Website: crate-barrel
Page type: gifting
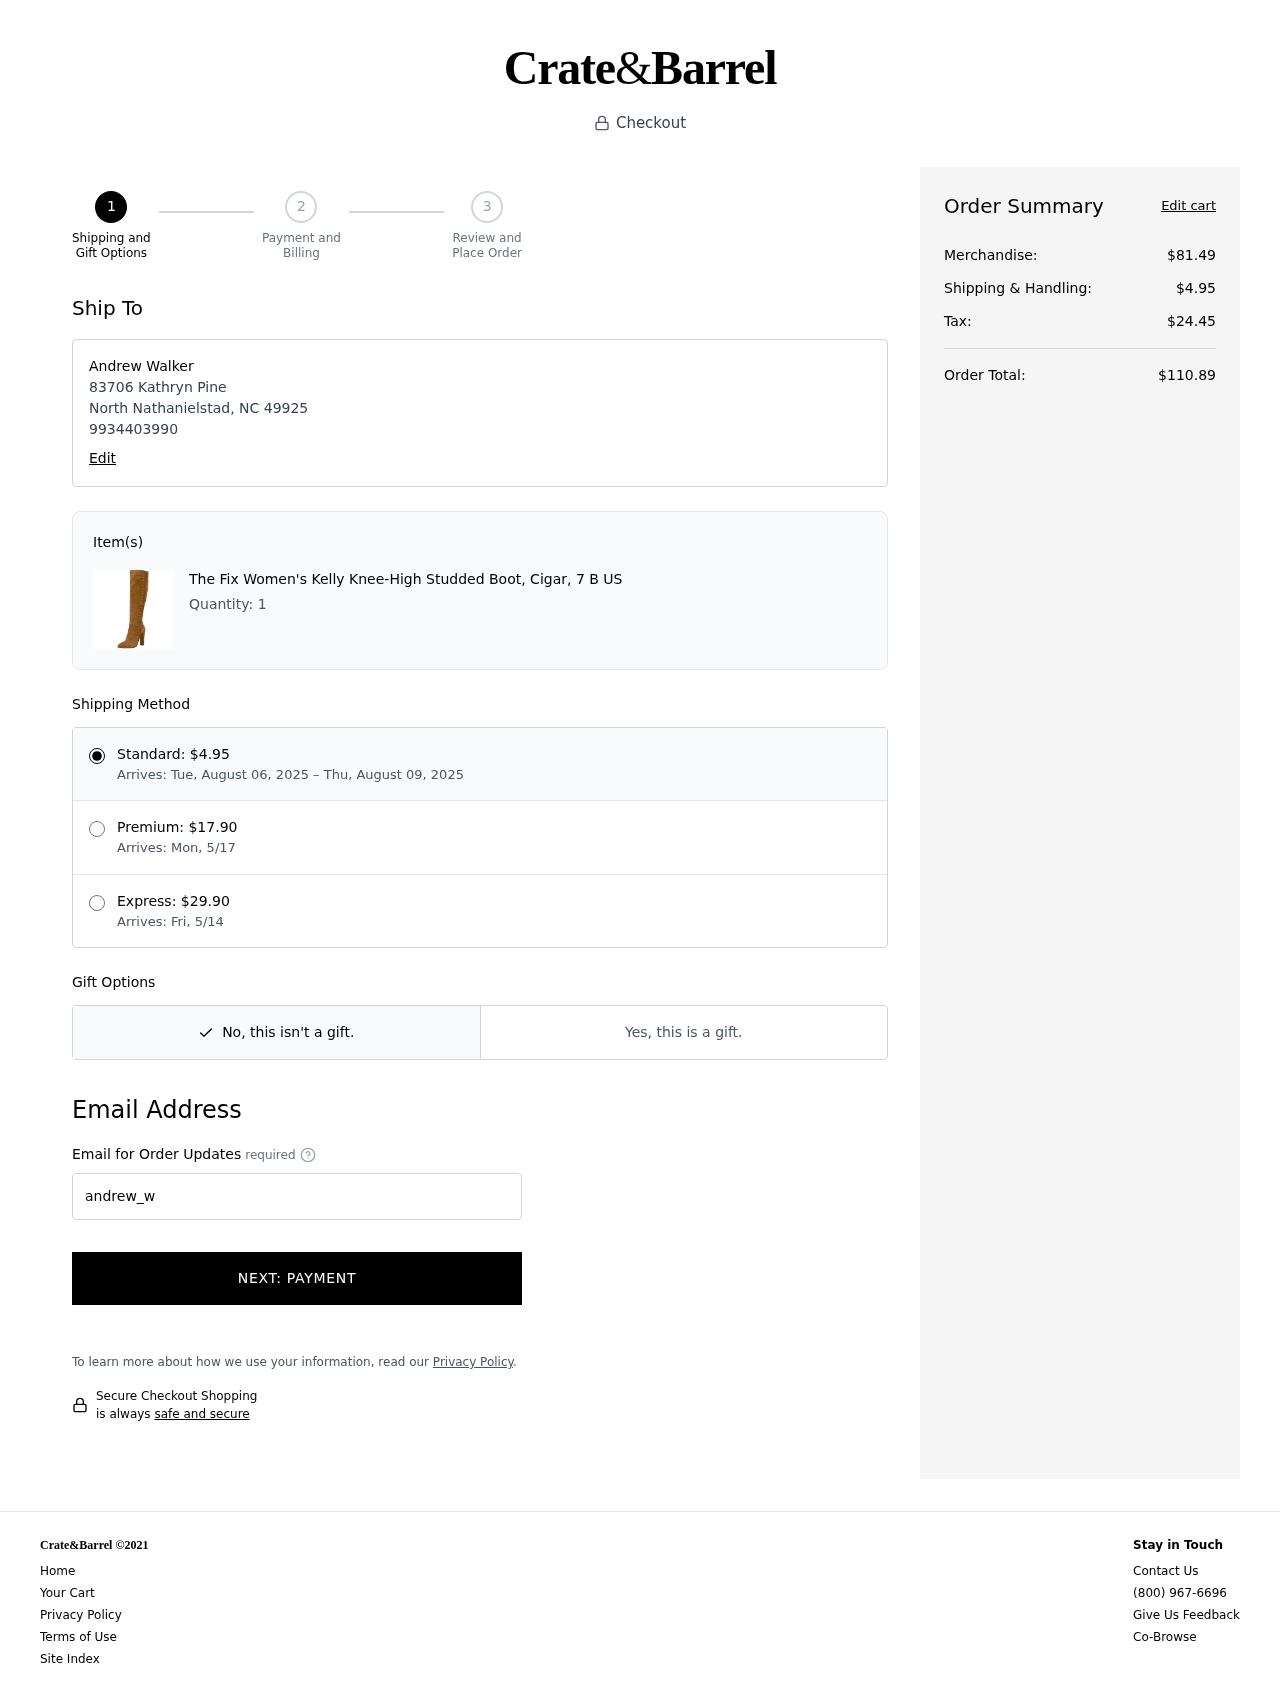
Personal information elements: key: PII_CITY
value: North Nathanielstad
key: PII_FULLNAME
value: Andrew Walker
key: PII_PHONE
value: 9934403990
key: PII_POSTCODE
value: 49925
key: PII_STATE_ABBR
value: NC
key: PII_STREET
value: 83706 Kathryn Pine
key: PII_EMAIL
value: andrew_walker@gmail.com
Product elements: key: PRODUCT1_NAME
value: The Fix Women's Kelly Knee-High Studded Boot, Cigar, 7 B US
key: PRODUCT1_QUANTITY
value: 1
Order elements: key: ORDER_SHIPPING_DATE
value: August 06, 2025
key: ORDER_DELIVERY_DATE
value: August 09, 2025
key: ORDER_SUBTOTAL
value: $81.49
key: ORDER_SHIPPING_COST
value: $4.95
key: ORDER_TAX
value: $24.45
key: ORDER_TOTAL
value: $110.89